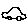
Label: car